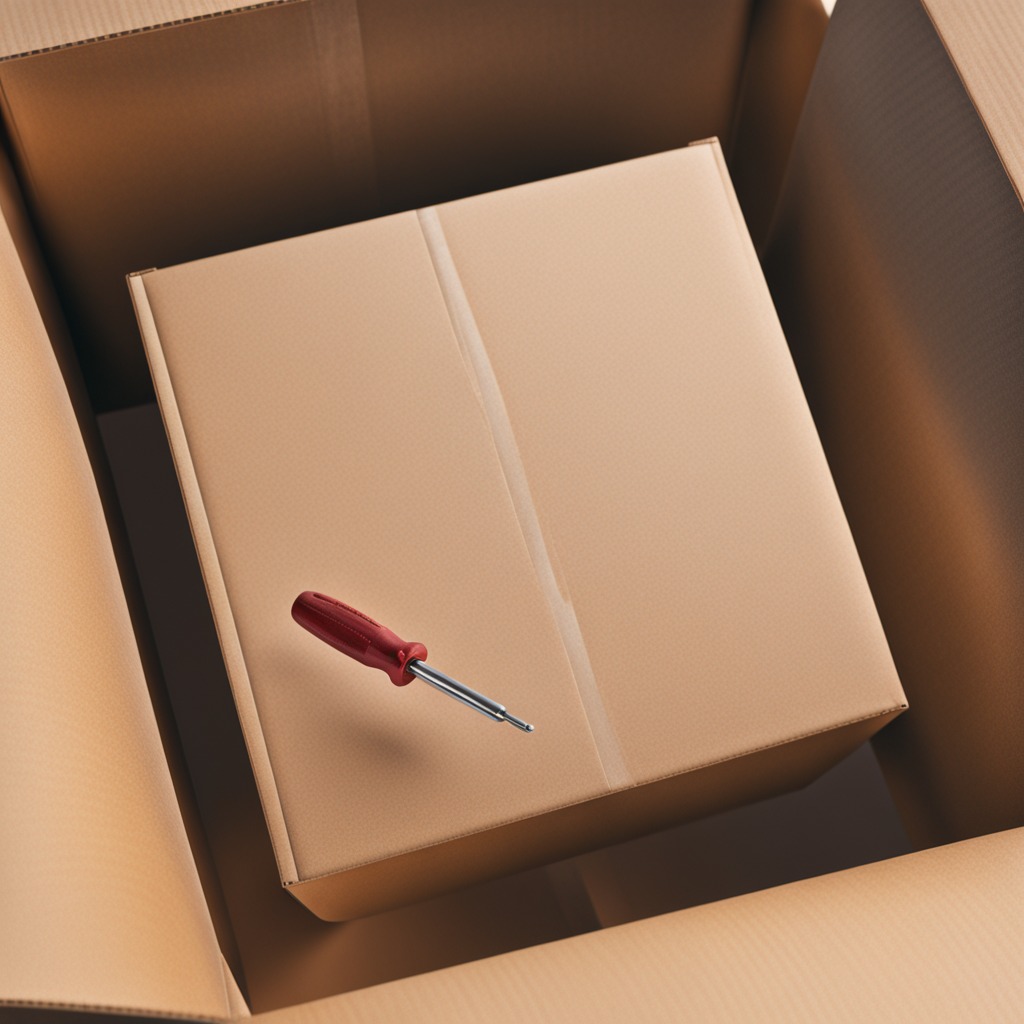
A screwdriver lying on a cardboard box surface in an outdoor workshop during daytime bright natural light soft shadows slightly creased but